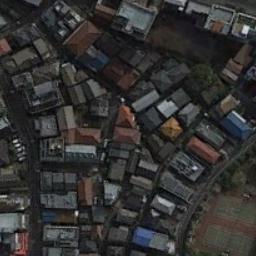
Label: dense_residential